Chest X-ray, PA view. Patient: 24 years old, sex F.
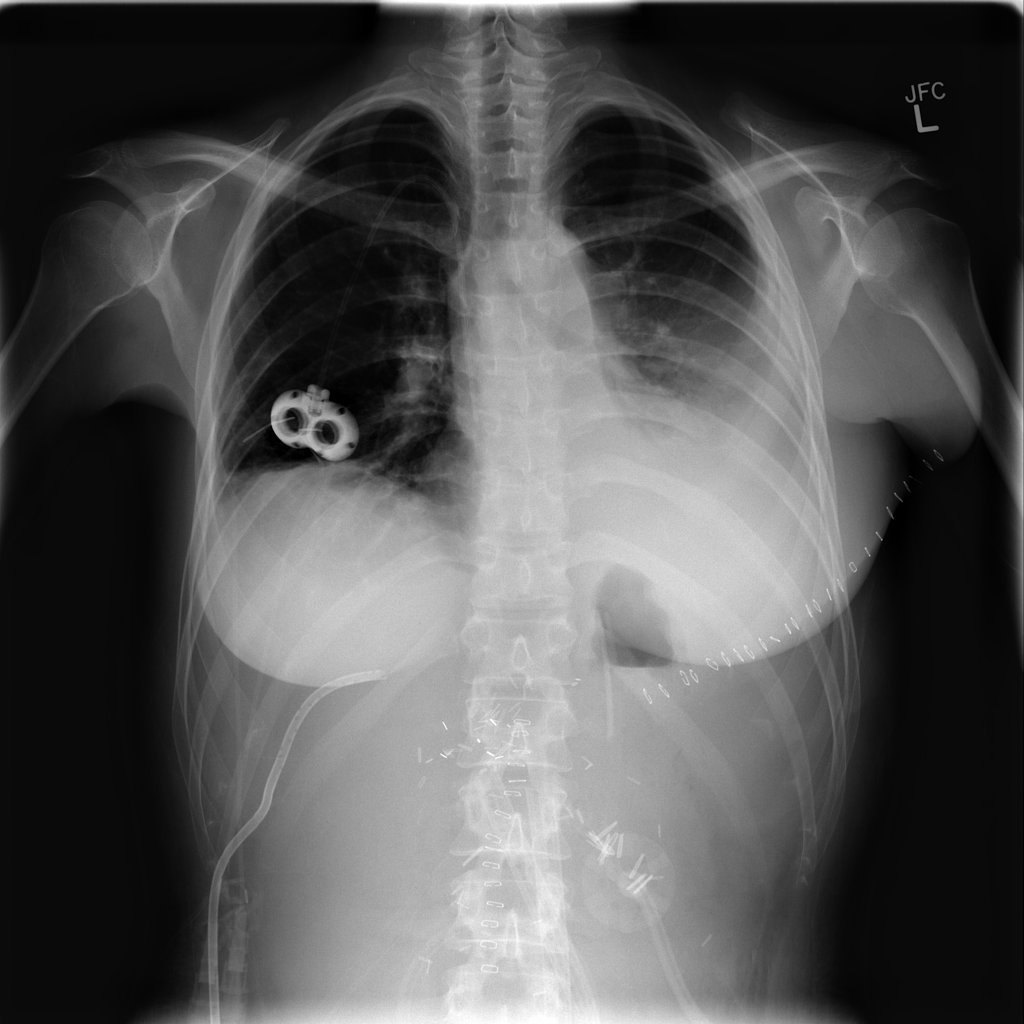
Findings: Atelectasis, Effusion, Infiltration